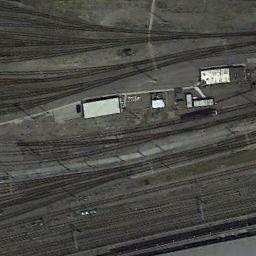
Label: railway